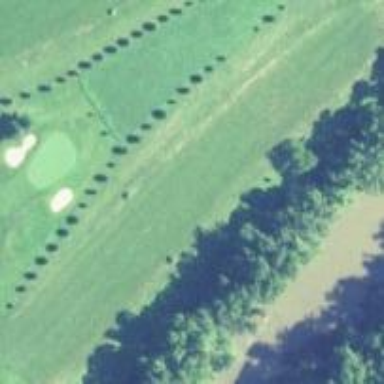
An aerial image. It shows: Grassy area designated as golf fairway.